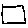
Label: square